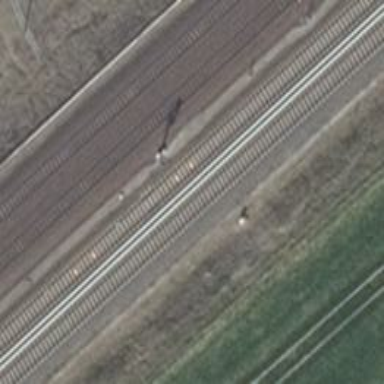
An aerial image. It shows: Railway signal.